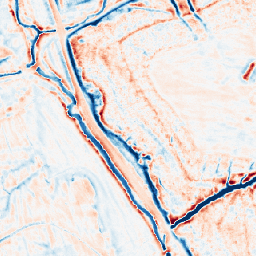
Category: edge_preserving
Decomposition family: bilateral
Decomposition parameters: d: 15
sigma_color: 150
sigma_space: 75
Upsampling method: nearest
Upsampling parameters: scale: 4
Upsampling scale: 4